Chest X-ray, AP view. Patient: 67 years old, sex F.
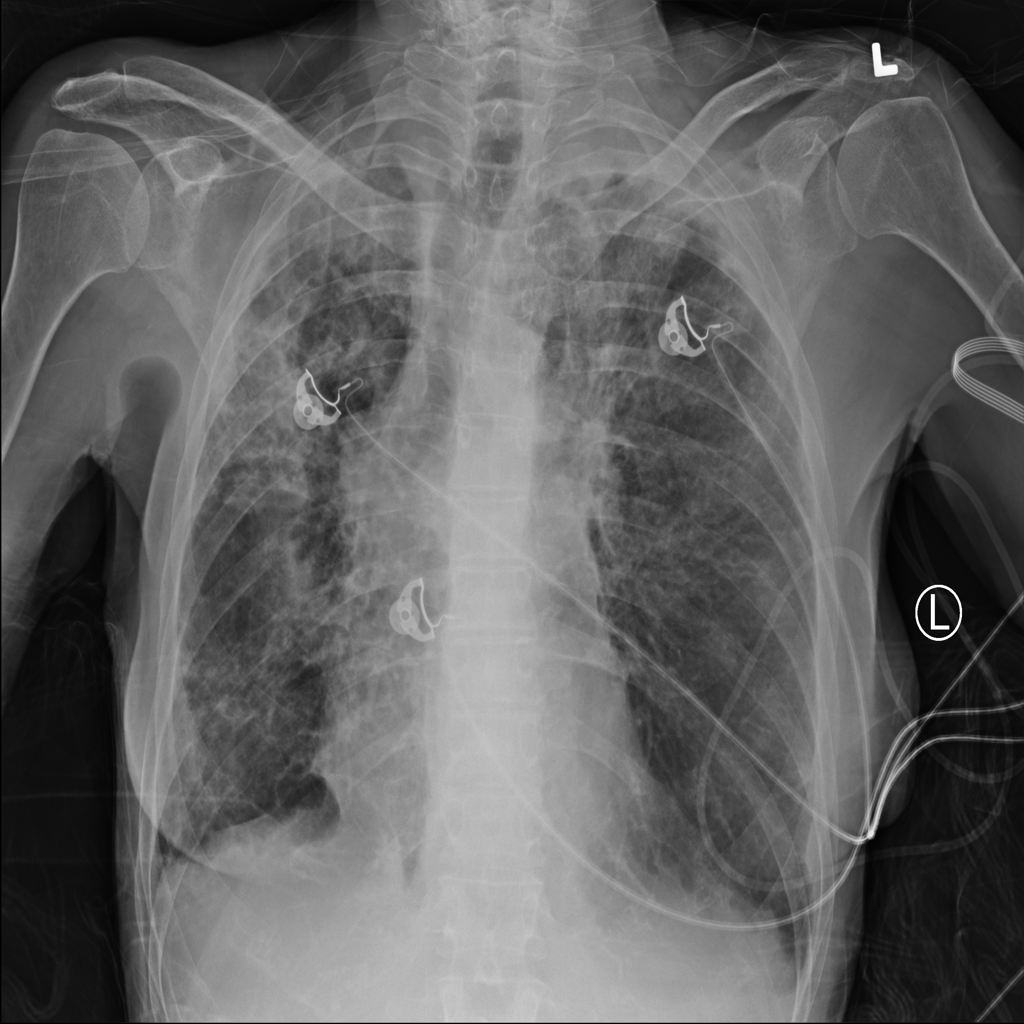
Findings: Edema